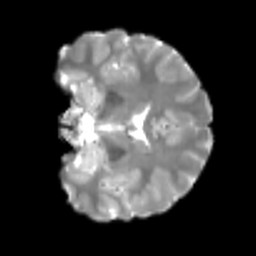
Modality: T2w
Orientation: coronal
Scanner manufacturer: siemens
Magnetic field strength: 3 T
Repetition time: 4 s
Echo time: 0.0594 s